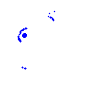
Particle: pion